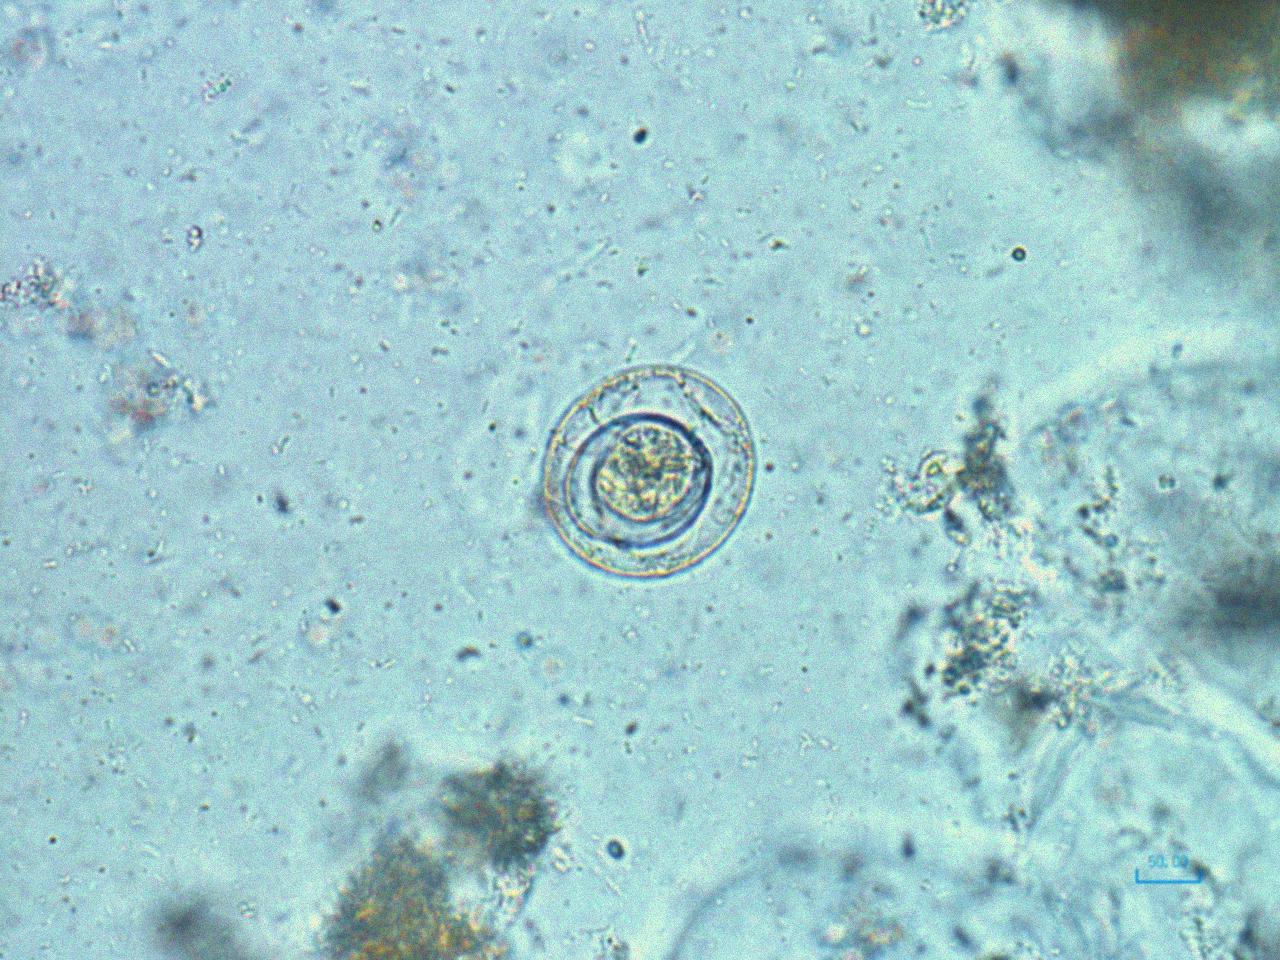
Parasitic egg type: Hymenolepis nana